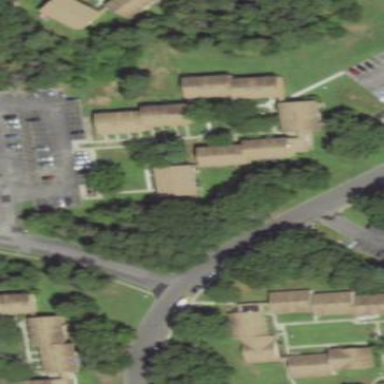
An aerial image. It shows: Image showing building with apartments.